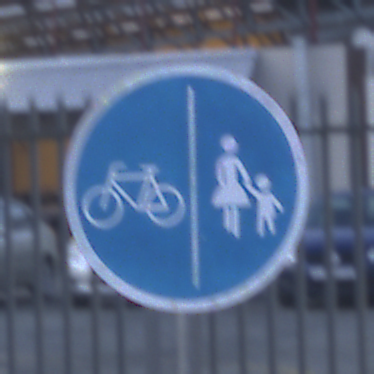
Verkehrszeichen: GetrennterRadUndGehwegRadwegLinks
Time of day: SunriseSunset
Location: Outdoor (Suburban)
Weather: PartlyCloudy
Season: NotSpecified
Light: Natural